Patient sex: F
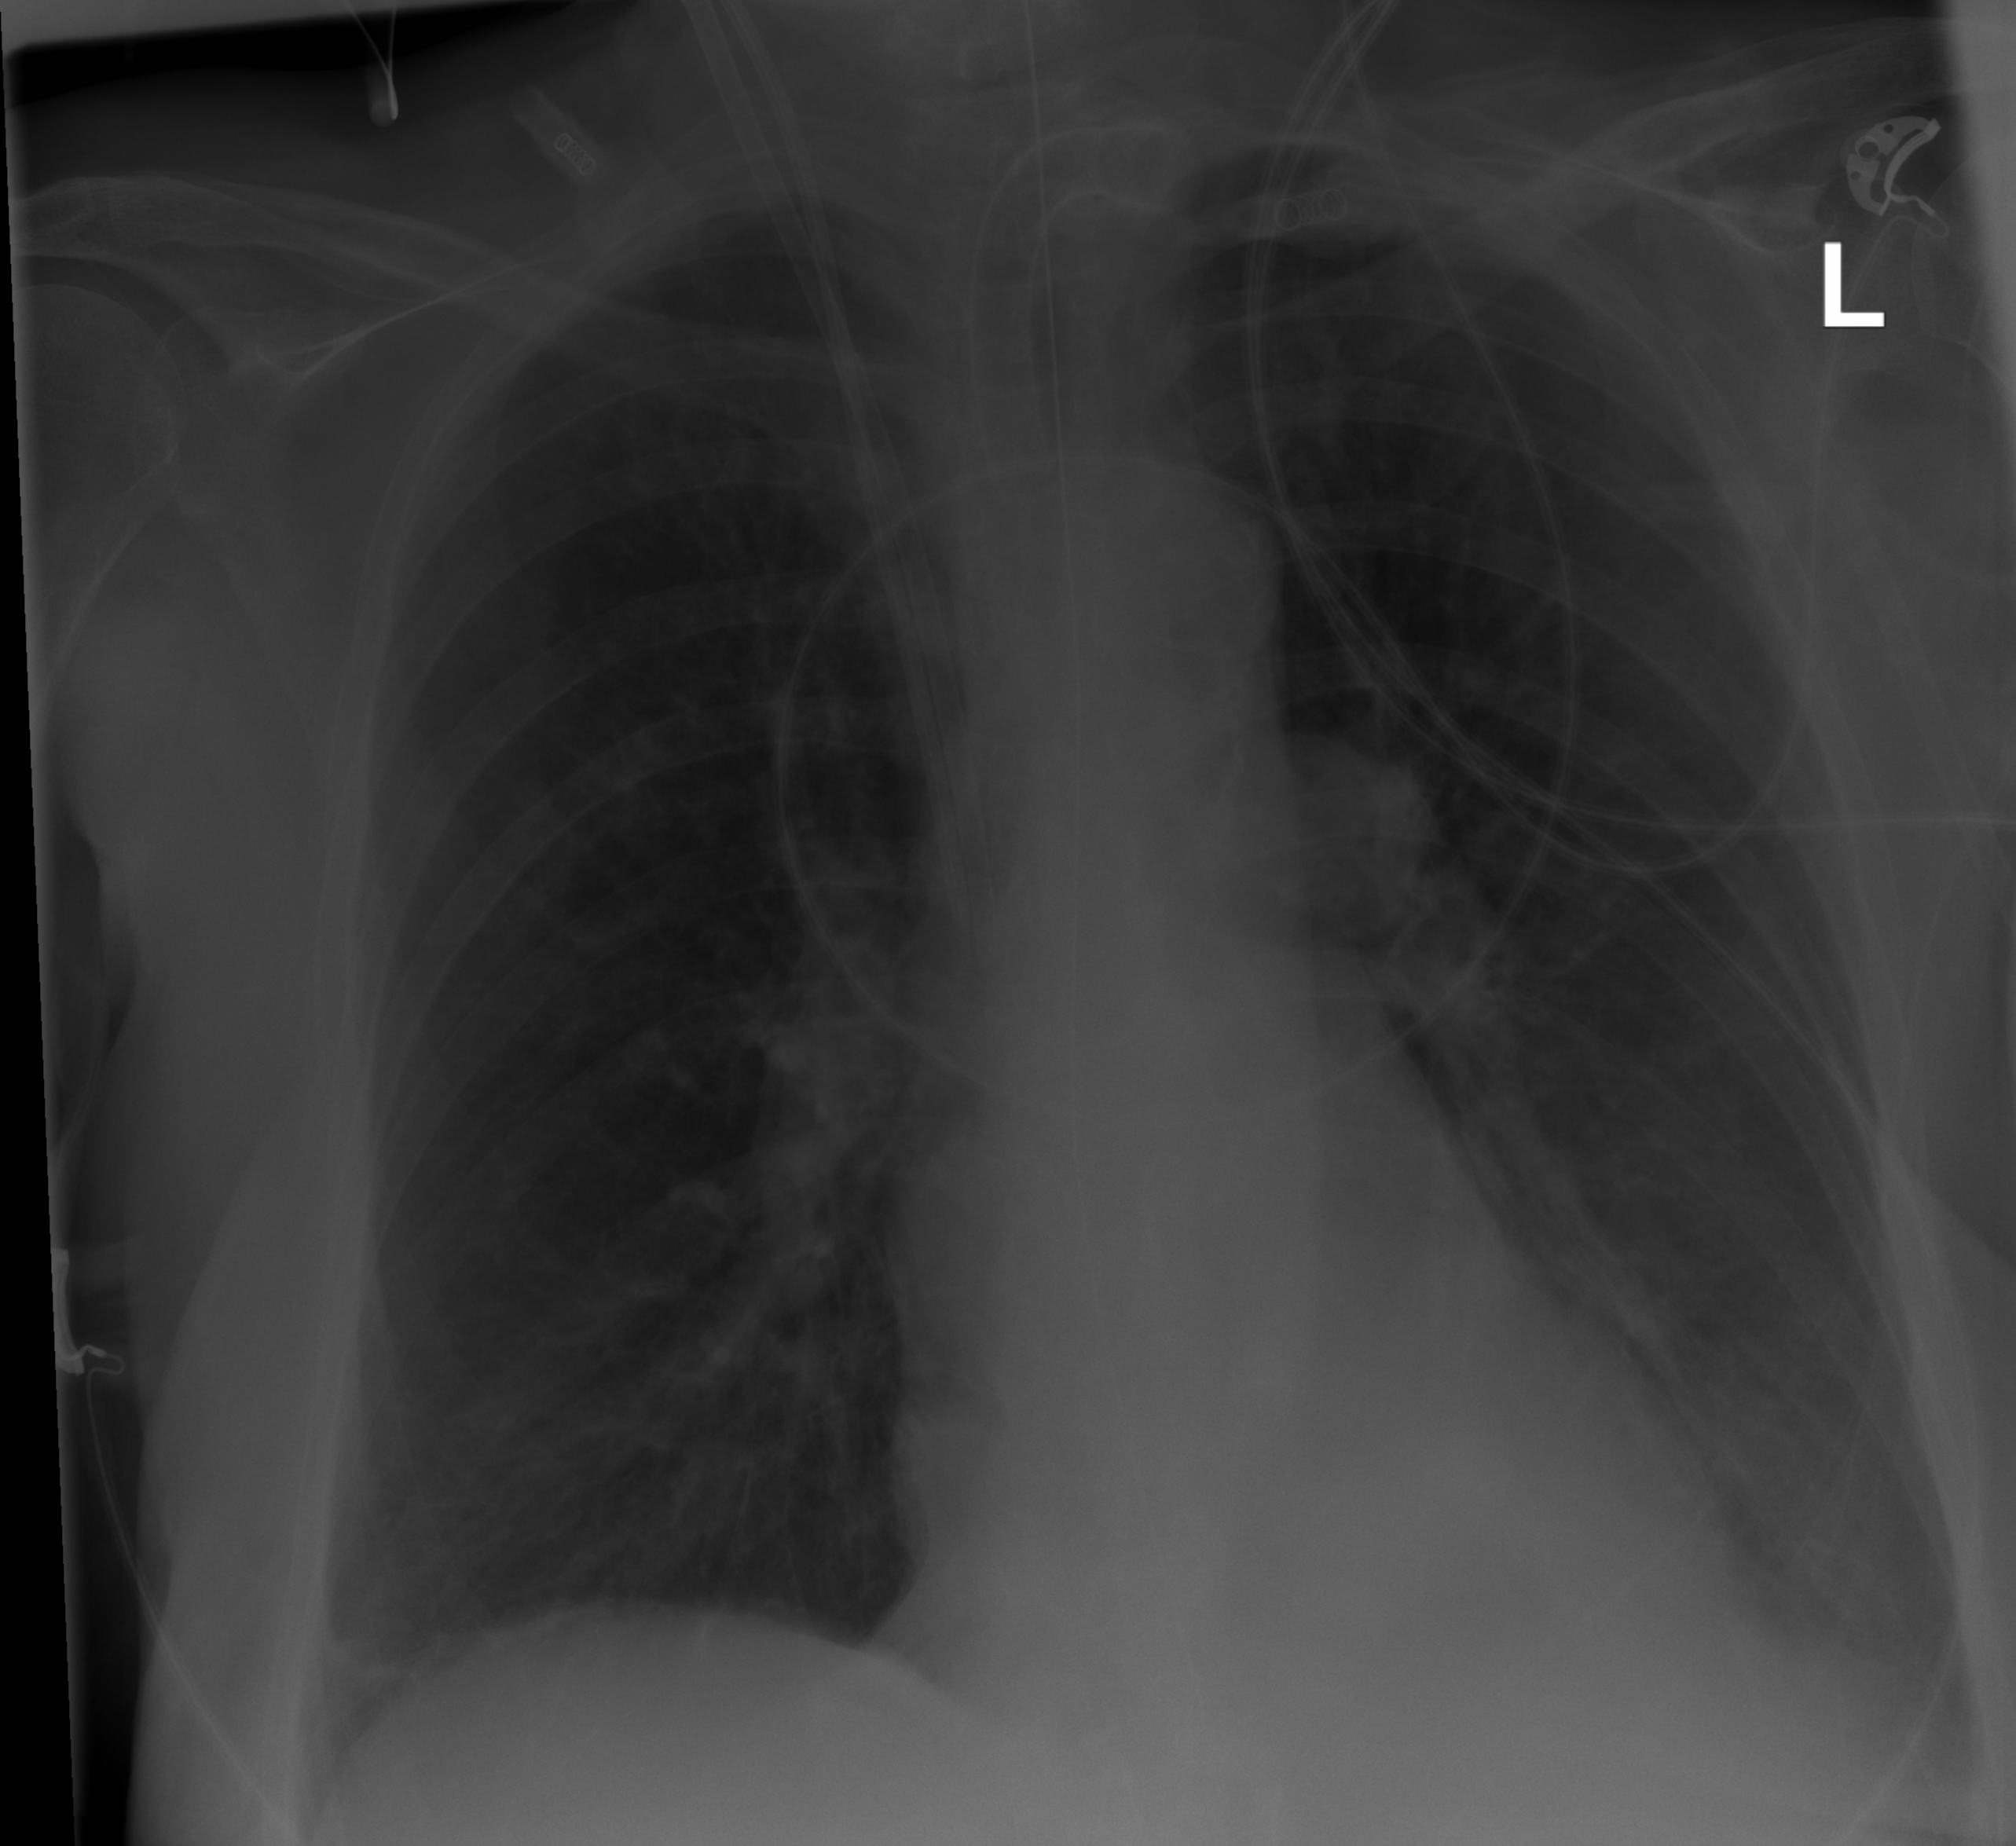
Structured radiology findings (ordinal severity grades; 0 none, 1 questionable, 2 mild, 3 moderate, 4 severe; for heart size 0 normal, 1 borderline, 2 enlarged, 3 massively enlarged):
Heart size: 0
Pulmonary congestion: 2
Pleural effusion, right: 0
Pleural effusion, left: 2
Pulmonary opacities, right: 0
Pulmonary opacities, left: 0
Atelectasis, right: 2
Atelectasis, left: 2